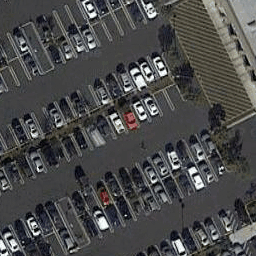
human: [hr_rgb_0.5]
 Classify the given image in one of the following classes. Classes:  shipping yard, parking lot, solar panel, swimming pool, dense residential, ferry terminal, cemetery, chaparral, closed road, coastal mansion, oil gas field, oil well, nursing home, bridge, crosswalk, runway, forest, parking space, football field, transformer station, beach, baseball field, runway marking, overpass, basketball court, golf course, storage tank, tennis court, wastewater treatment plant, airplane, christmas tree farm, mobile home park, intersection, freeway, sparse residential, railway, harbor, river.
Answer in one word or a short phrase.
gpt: parking lot